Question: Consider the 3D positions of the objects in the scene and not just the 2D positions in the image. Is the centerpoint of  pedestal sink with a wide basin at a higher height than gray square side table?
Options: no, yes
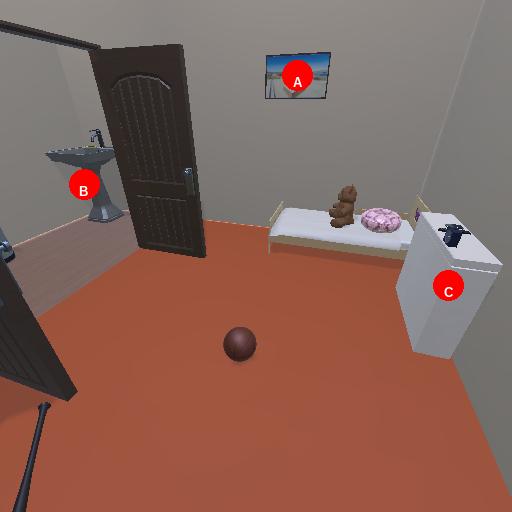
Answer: no